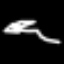
Label: squiggle